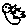
Label: bird